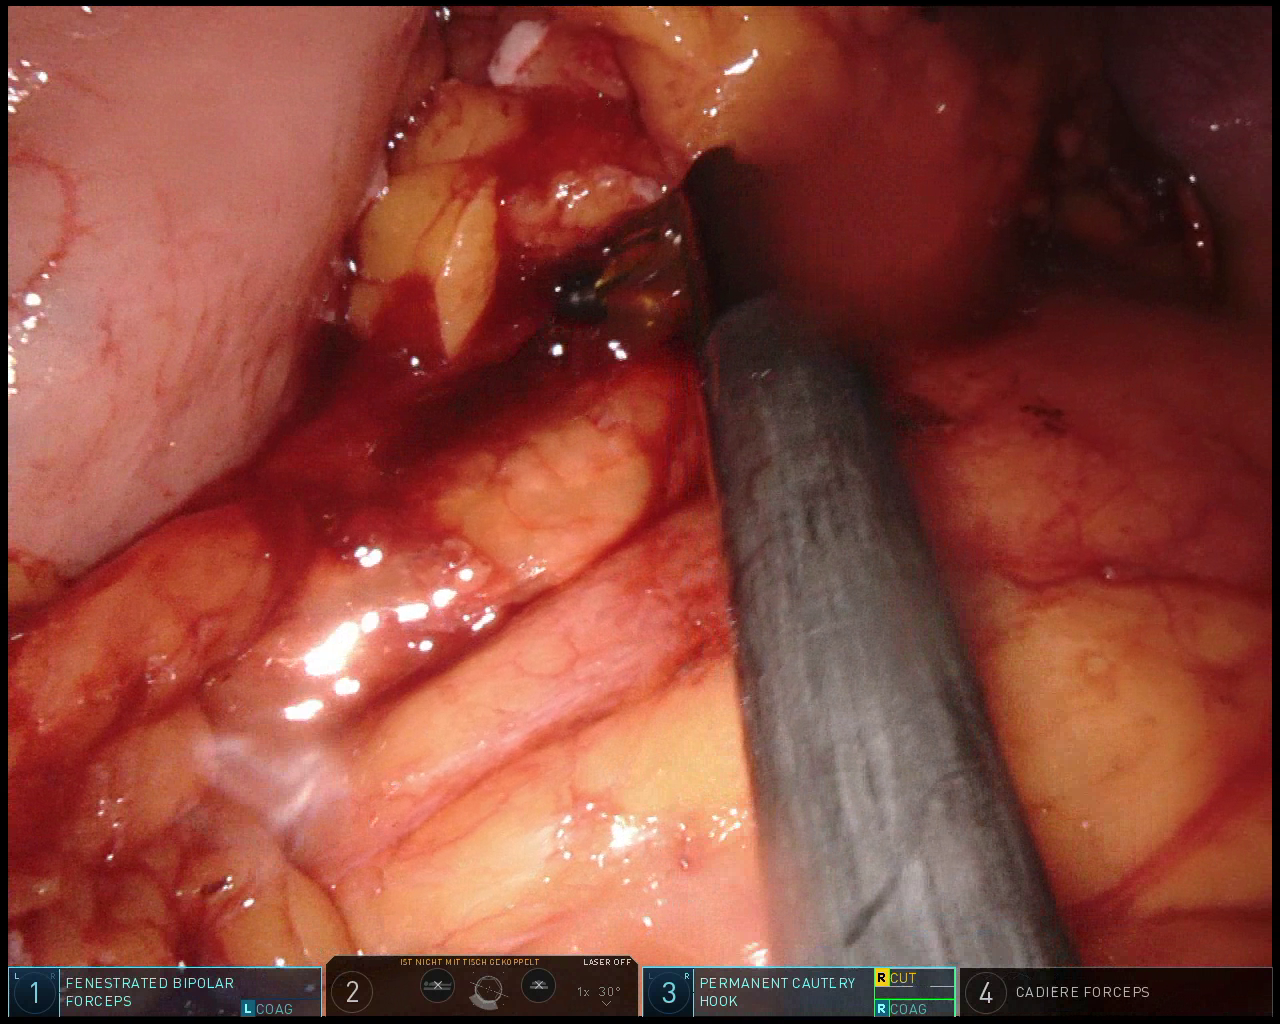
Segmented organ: stomach
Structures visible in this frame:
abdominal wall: no
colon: no
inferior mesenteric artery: no
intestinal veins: no
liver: no
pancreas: yes
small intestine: no
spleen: no
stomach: yes
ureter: no
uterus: no
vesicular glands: no